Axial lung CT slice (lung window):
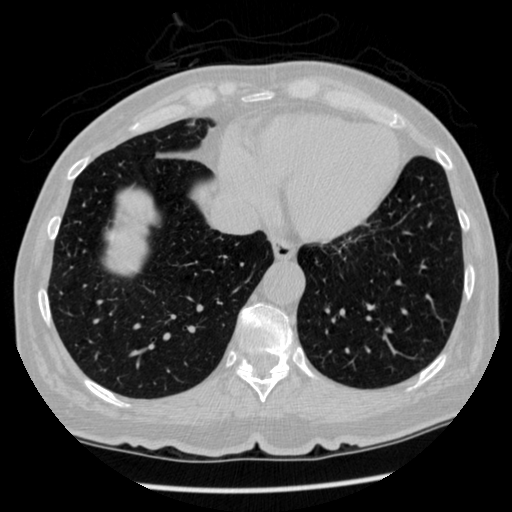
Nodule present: no